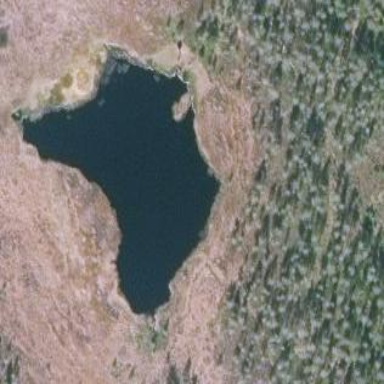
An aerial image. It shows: Beautiful lake surrounded by nature.